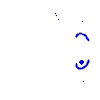
Particle: electron